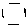
Label: hexagon